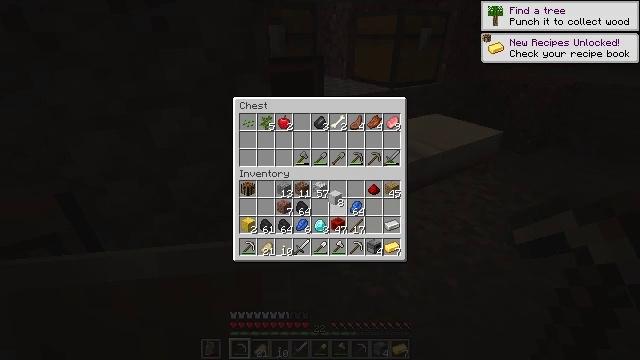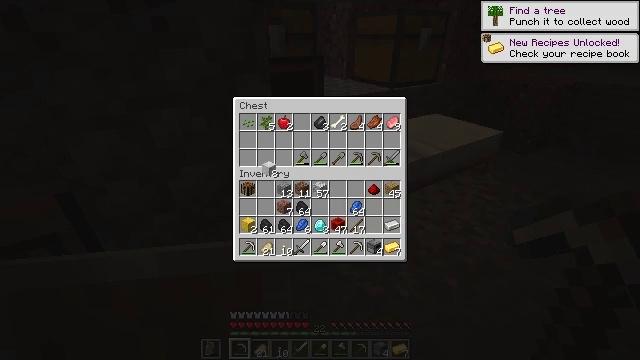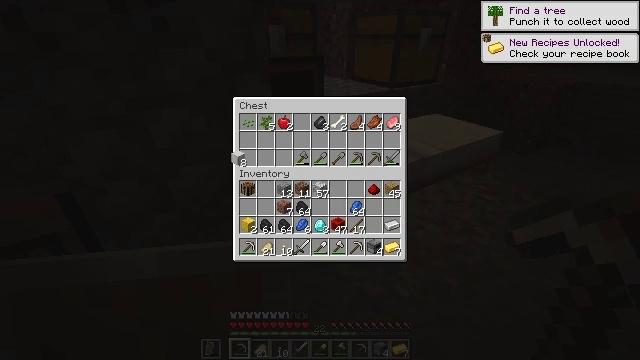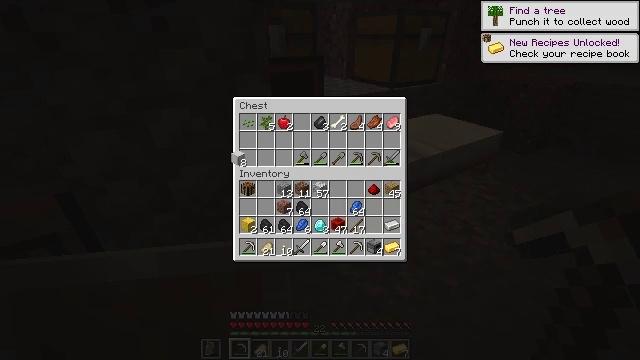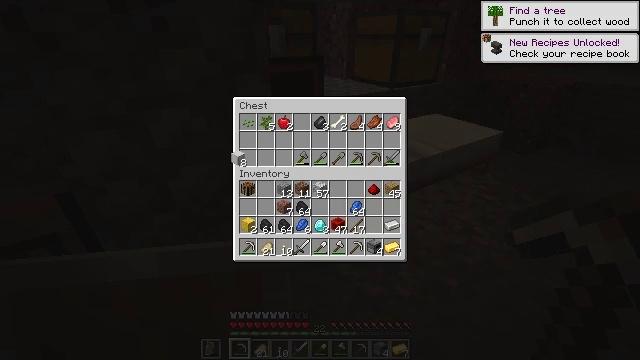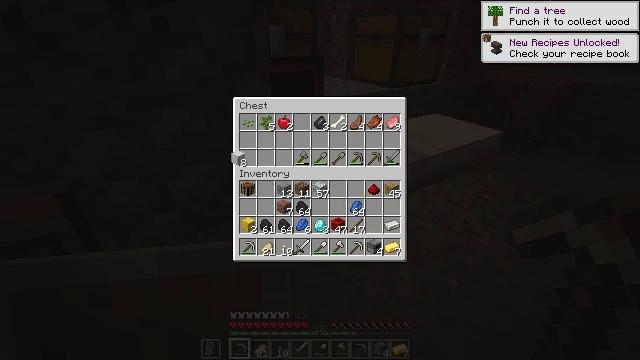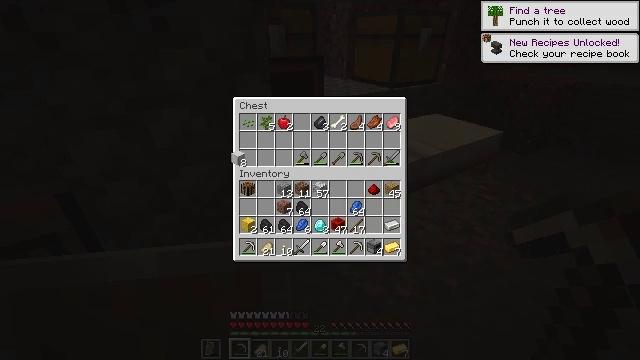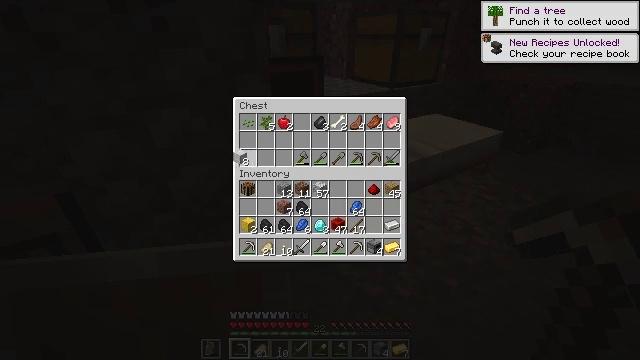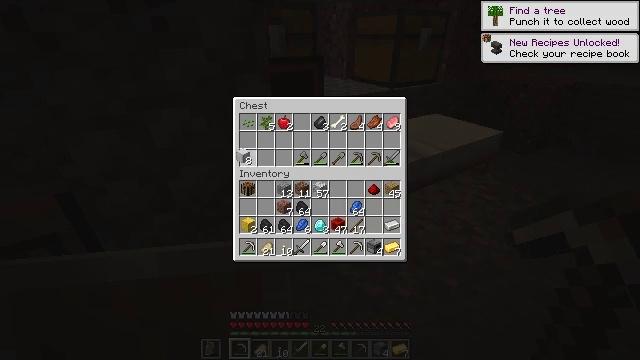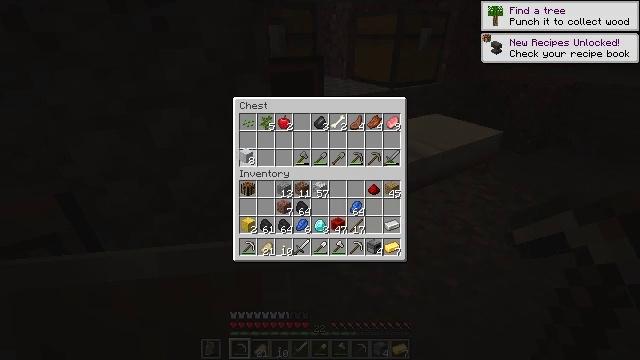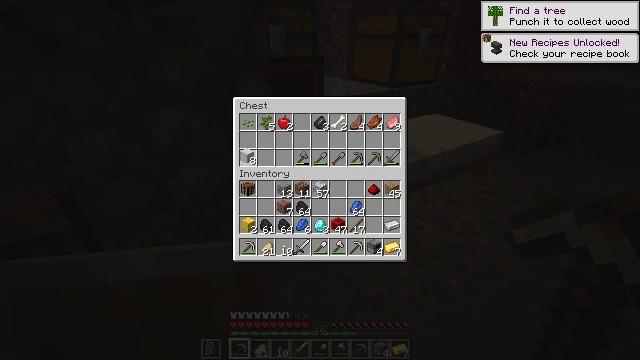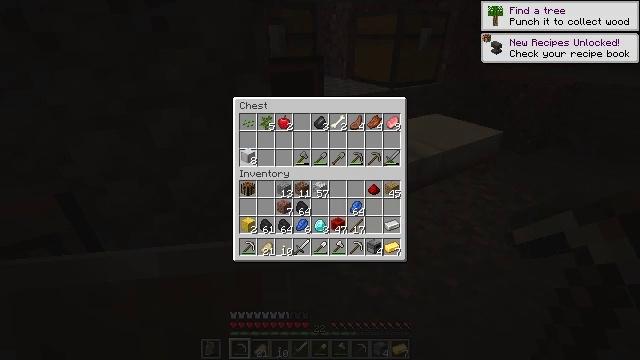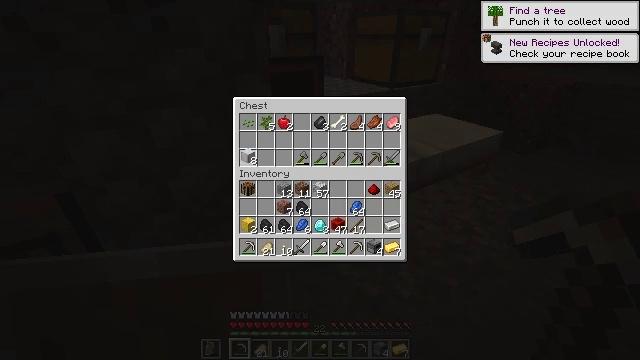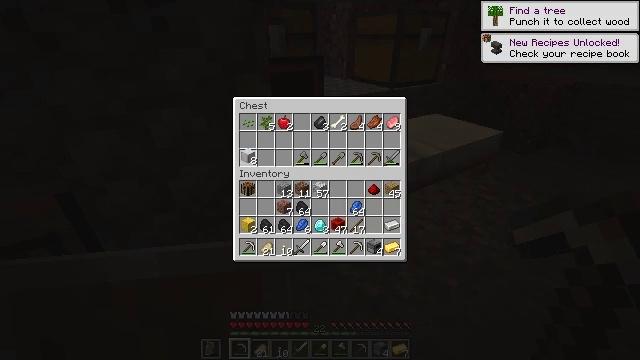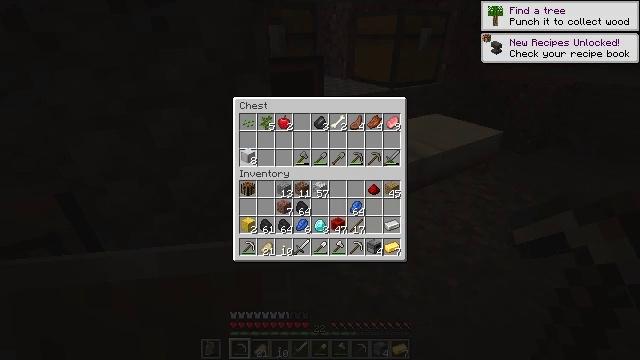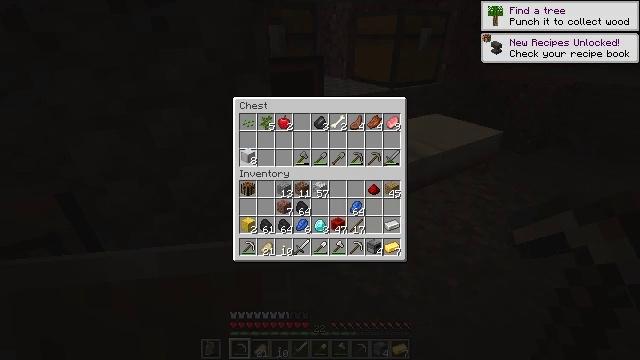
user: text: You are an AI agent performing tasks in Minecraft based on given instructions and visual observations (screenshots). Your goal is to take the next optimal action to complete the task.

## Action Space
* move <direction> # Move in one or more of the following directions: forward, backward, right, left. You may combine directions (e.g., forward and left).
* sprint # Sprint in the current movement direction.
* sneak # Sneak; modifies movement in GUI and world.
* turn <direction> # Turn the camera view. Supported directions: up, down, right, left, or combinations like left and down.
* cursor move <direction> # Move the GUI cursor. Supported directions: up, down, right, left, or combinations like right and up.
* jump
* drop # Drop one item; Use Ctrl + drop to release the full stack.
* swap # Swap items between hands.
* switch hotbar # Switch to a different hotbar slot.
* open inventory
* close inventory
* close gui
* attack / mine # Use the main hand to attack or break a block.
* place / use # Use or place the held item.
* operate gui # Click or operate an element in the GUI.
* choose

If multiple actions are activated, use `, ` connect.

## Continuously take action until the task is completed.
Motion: motion action
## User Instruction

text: Get a lapis block by combining lapis lazuli.
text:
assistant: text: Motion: cursor move left and up
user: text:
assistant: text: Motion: cursor move left and up
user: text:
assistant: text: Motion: no_op
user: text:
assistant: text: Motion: no_op
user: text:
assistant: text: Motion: no_op
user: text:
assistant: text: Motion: no_op
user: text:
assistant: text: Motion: no_op
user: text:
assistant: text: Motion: no_op
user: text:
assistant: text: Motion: no_op
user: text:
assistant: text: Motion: no_op
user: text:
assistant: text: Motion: no_op
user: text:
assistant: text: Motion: no_op
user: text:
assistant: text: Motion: no_op
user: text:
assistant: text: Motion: operate gui
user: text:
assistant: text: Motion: operate gui
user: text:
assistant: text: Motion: operate gui
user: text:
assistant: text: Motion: no_op
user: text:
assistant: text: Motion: no_op
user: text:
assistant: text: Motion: no_op
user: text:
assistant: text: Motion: no_op
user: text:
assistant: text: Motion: no_op
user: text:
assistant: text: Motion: no_op
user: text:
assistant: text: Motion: no_op
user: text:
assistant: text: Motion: close inventory
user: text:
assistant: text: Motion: close inventory
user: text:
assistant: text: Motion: close inventory
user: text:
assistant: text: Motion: no_op
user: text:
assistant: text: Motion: turn left
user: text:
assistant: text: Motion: turn left
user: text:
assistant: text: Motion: turn left